Question: I cant figure out how to define the width of a particular column of a gridview. I am getting this result:

As you can see, I am getting substantial overflow. I would like to define a maximum width and wrap the test for this 5th column.
I have tried doing it programatically:
'''
GridView1.Columns[4].ItemStyle.Width = 300;
GridView1.DataBind();
'''
And also in asp.net:
'''
<asp:BoundField DataField="Description" HeaderText="Description" SortExpression="Description" ItemStyle-Width="300px" />
'''
or
'''
<asp:BoundField DataField="Description" HeaderText="Description" SortExpression="Description" HeaderStyle-Width="300px">
'''
None of these attempts are having any effect.
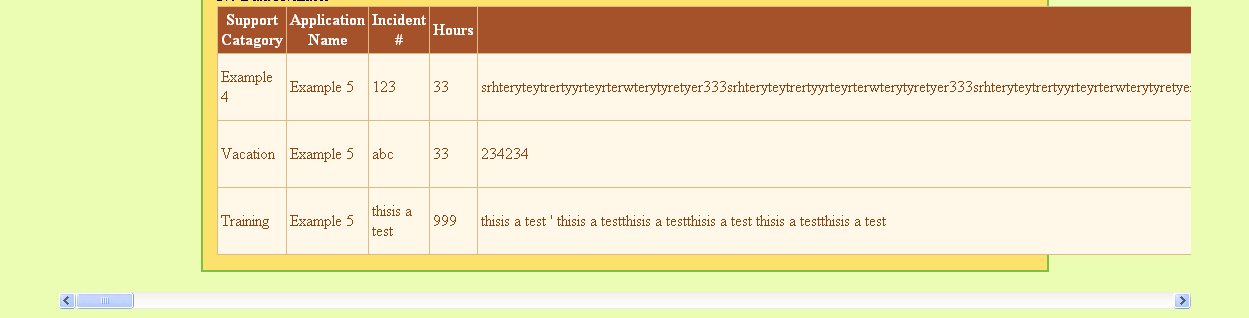
Answer: Use the following css class for grid:
'''
.gridView
{
table-layout:fixed;
}
'''
and on the column use this css class:
'''
.col
{
word-wrap:break-word;
}
'''